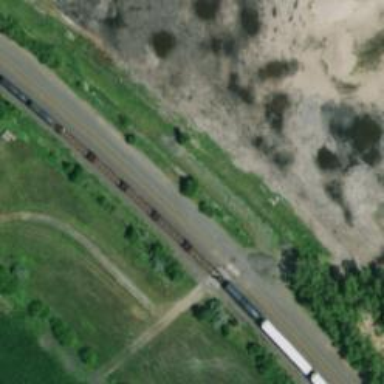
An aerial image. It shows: Railway track.